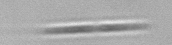
Label: Pseudo-nitzschia